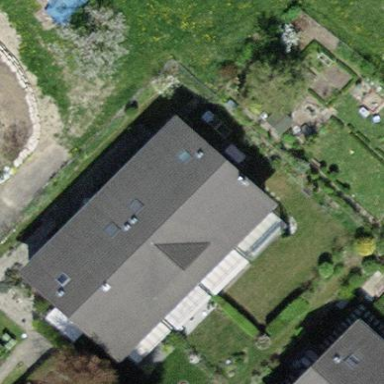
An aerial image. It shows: Residential building.